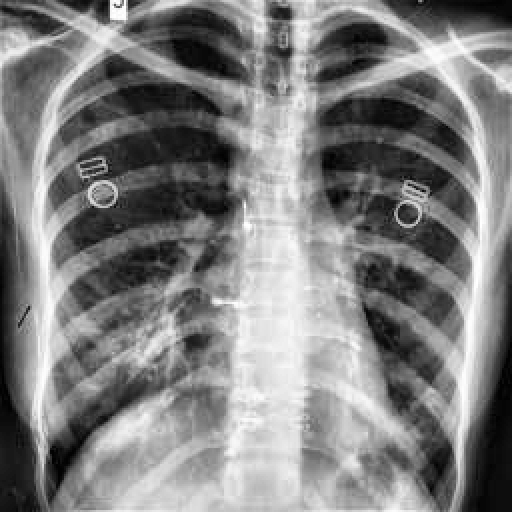
Finding: TUBERCULOSIS